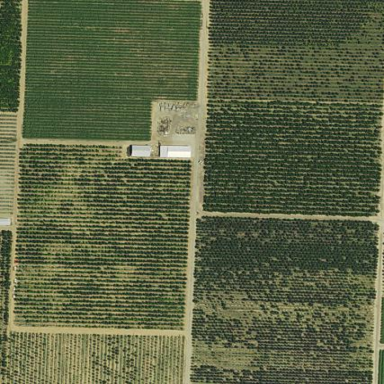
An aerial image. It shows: Vineyard with grape crops.